Interaction volume radius: 10 \u00c5
Interaction volume height: 20 \u00c5
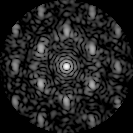
Disorder parameter: 0.5711